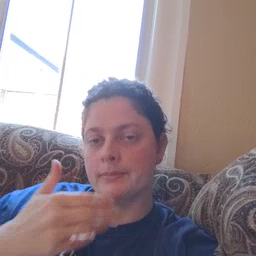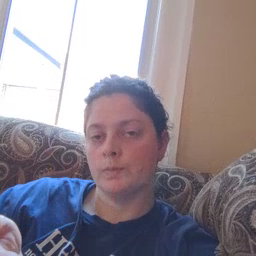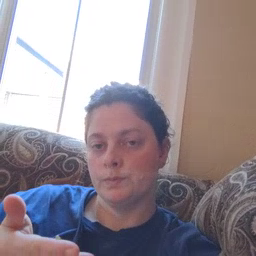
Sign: thankyou